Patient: sex M, age 45
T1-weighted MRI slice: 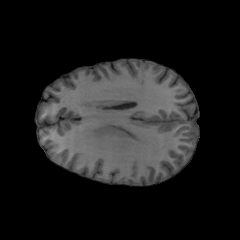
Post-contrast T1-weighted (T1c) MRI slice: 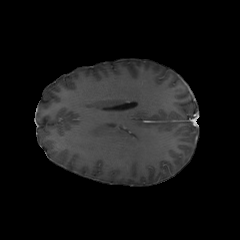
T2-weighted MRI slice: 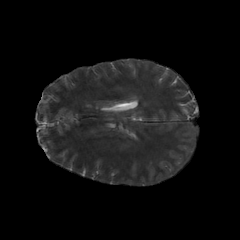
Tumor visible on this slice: no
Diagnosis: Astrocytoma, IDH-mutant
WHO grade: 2